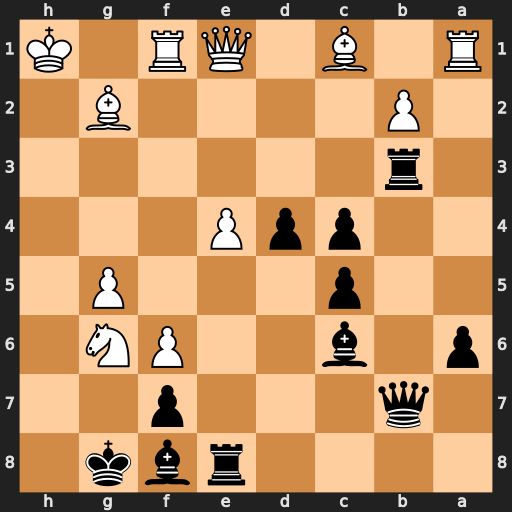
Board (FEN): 4rbk1/1q3p2/p1b2PN1/2p3P1/2ppP3/1r6/1P4B1/R1B1QR1K
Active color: b
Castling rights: -
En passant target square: -
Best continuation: Rxe4 Bxe4 Bxe4+ Kg1 Bxg6